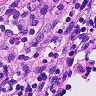
Metastatic tissue present: no